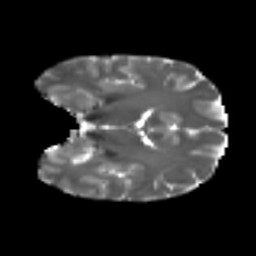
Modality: T2w
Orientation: coronal
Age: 30
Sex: male
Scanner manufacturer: ge
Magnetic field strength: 3 T
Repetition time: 7.8 s
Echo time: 0.0609 s